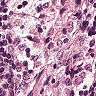
Metastatic tissue present: no